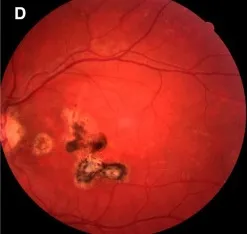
Patient 3. (C-F) At 12 and 36 months, the lesions look older, healing pigmented but more numerous and widespread.
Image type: ophthalmic_imaging (oct)